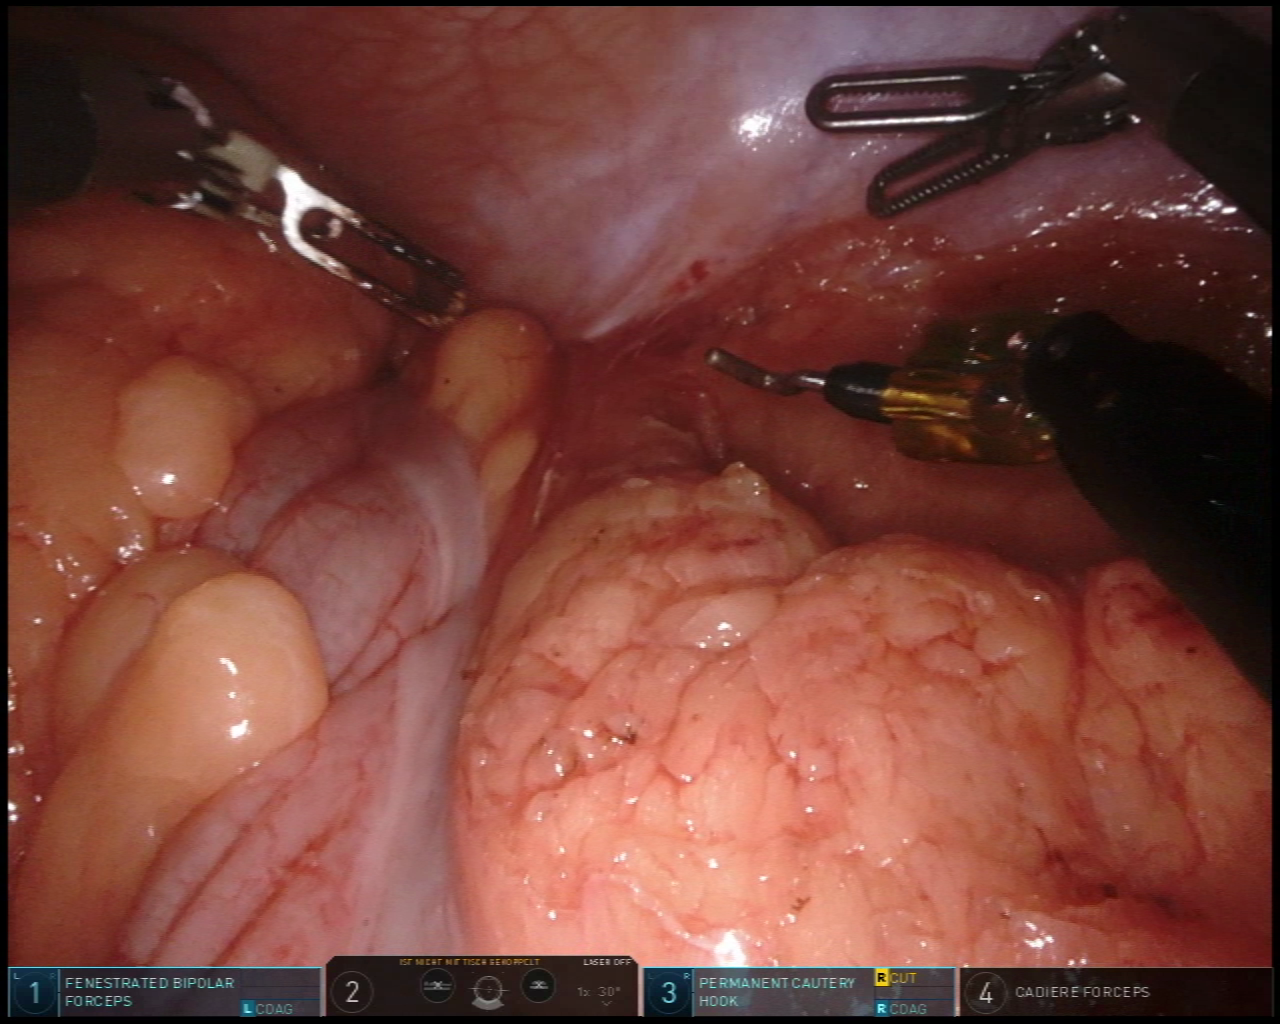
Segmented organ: abdominal_wall
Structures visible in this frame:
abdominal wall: yes
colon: yes
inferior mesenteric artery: no
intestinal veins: no
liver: no
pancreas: no
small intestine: no
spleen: no
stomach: no
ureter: no
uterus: no
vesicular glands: no